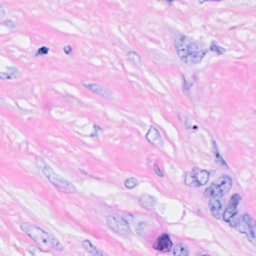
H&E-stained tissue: Breast